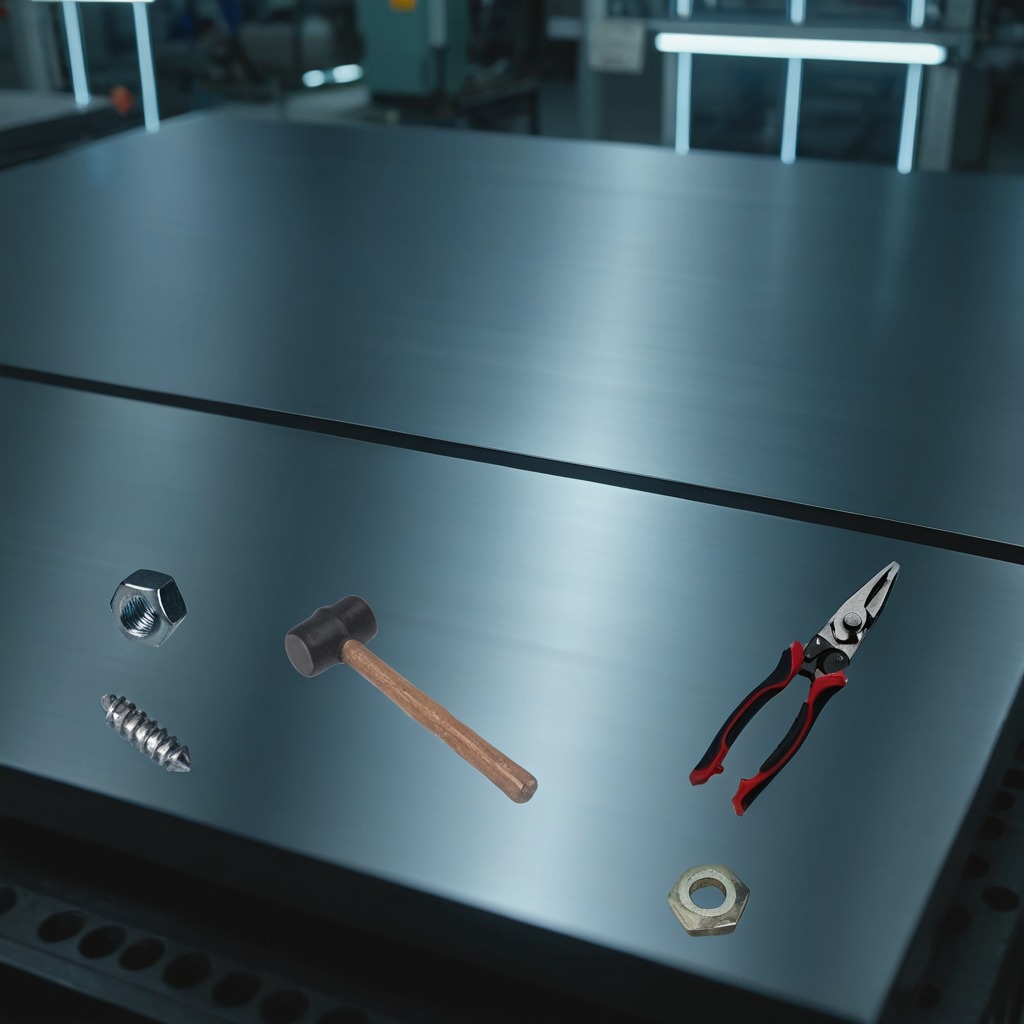
A flat metal washer, a hammer, a metal machine screw, a pair of pliers, and a metal nut are lying on the metal table in a machine shop under fluorescent lights.